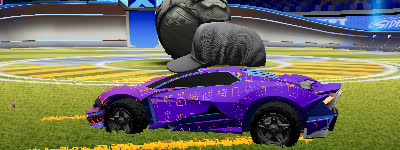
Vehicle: werewolf